Question: I have data showing a change over time, and I have used Gnuplot 4.6 to generate the following plot:

Here, I have manually defined eleven line styles to change the color gradually from red (#ff0000) to dark red (#5f0000) as 'time' progresses. Here was my input:
'''
# svg
set terminal svg size 600,600 fname 'CMU Sans Serif' fsize '10'
set output 'plot.svg'
# color definitions
set style line 1 lc rgb '#ff0000' lt 1 lw 2 pt 7 # starting light red
set style line 2 lc rgb '#ef0000' lt 1 lw 2 pt 7
set style line 3 lc rgb '#df0000' lt 1 lw 2 pt 7
set style line 4 lc rgb '#cf0000' lt 1 lw 2 pt 7
set style line 5 lc rgb '#bf0000' lt 1 lw 2 pt 7
set style line 6 lc rgb '#af0000' lt 1 lw 2 pt 7
set style line 7 lc rgb '#9f0000' lt 1 lw 2 pt 7
set style line 8 lc rgb '#8f0000' lt 1 lw 2 pt 7
set style line 9 lc rgb '#7f0000' lt 1 lw 2 pt 7
set style line 10 lc rgb '#6f0000' lt 1 lw 2 pt 7
set style line 11 lc rgb '#5f0000' lt 1 lw 2 pt 7
# visual elements
unset key
set xlabel 'x Axis'
set ylabel 'y Axis'
# plot data
plot for [n=2:11] 'data.dat' using 1:n with lines ls (n-1)
'''
Is there a simpler way to get Gnuplot to gradually change the color as it plots multiple lines? I would ideally like to have a single script that can handle an arbitrary number of color gradations depending on the amount of data from the 'data.dat' file.
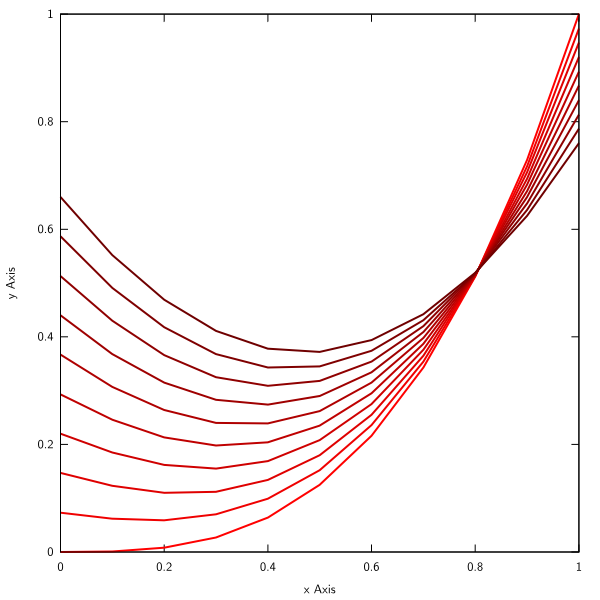
Answer: You can e.g. use a function which calculates the colors depending on the iteration counter
'''
# values r, g, b, x must be in the range [0:1]
rgb(r,g,b) = (255*r*256**2 + 255*g*256 + 255*b)
grad(x) = rgb(1 - x*0.7)
set style data lines
plot for [n=2:11] 'data.dat' using 1:2 lc rgb grad((n-2)/9.0)
'''
Alternatively you can define a gradient and select a fractional position for each line
'''
set palette defined (0 '#5f0000', 1 '#ff0000')
set style data lines
plot for [n=2:11] 'data.dat' using 1:2 lc palette frac (n-2)/9.0
'''